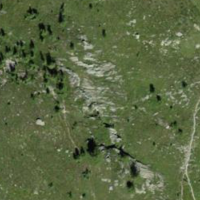
EUNIS habitat code: 23
Species observed at this site:
Arnica montana